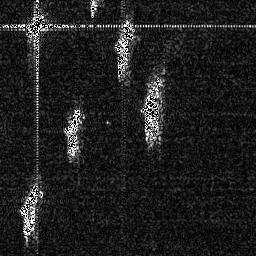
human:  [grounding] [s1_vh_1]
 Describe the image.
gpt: In the satellite image, there is  <ref>1 medium ship </ref> <box>[[5, 70, 15, 94, 0]]</box> located at bottom left,  <ref>1 medium ship </ref> <box>[[23, 41, 32, 63, 0]]</box> located at left,  <ref>1 large ship </ref> <box>[[53, 28, 63, 56, 0]]</box> located at center,  <ref>1 medium ship </ref> <box>[[42, 5, 51, 30, 0]]</box> located at top,  <ref>1 medium ship </ref> <box>[[8, 3, 18, 15, 0]]</box> located at top left.